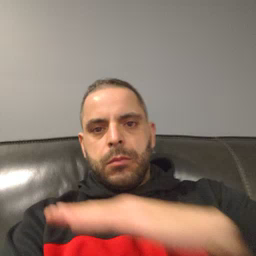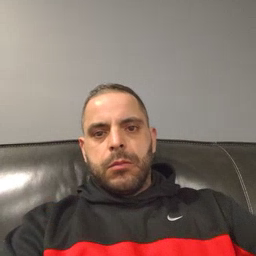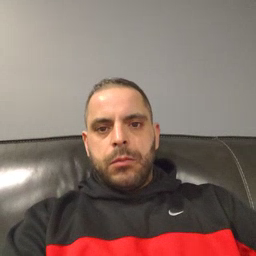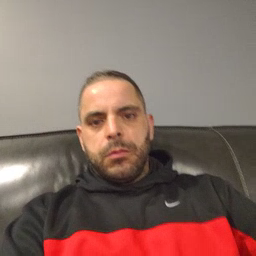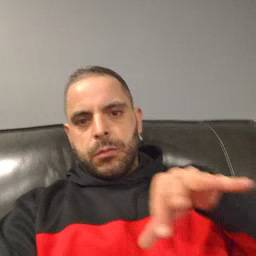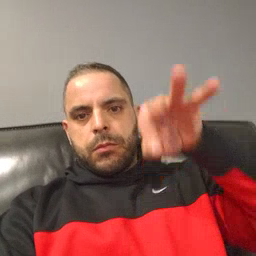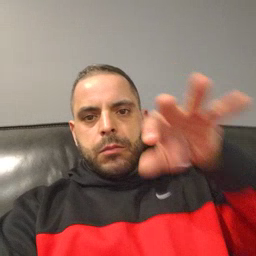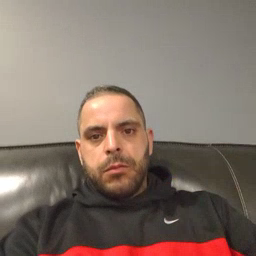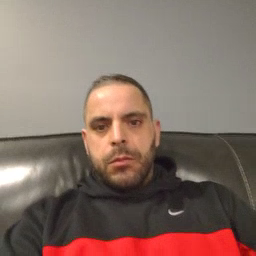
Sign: find